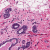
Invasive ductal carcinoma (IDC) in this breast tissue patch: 0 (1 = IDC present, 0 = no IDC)